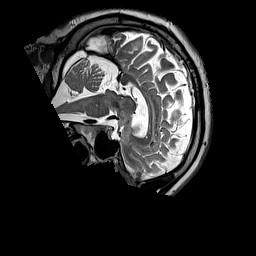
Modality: T2w
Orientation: sagittal
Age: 45
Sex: male
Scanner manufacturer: siemens
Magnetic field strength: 3 T
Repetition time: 3.2 s
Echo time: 0.212 s